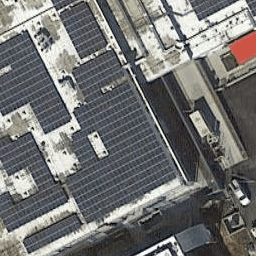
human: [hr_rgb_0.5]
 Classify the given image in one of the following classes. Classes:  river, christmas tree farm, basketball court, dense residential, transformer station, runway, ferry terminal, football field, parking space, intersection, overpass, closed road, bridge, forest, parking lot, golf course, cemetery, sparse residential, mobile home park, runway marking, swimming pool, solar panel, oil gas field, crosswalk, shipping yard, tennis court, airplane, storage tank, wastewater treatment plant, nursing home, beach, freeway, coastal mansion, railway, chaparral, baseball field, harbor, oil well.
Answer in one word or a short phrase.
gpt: solar panel